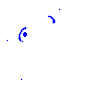
Particle: pion